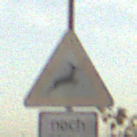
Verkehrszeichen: WildwechselLinks
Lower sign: LaengeEinerStrecke3
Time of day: SunriseSunset
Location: Outdoor (Nature)
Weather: PartlyCloudy
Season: NotSpecified
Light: Natural